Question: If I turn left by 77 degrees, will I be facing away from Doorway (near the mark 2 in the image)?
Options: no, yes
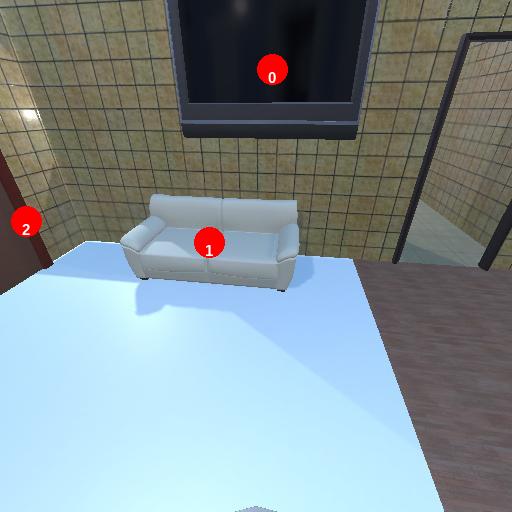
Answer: no